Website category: university
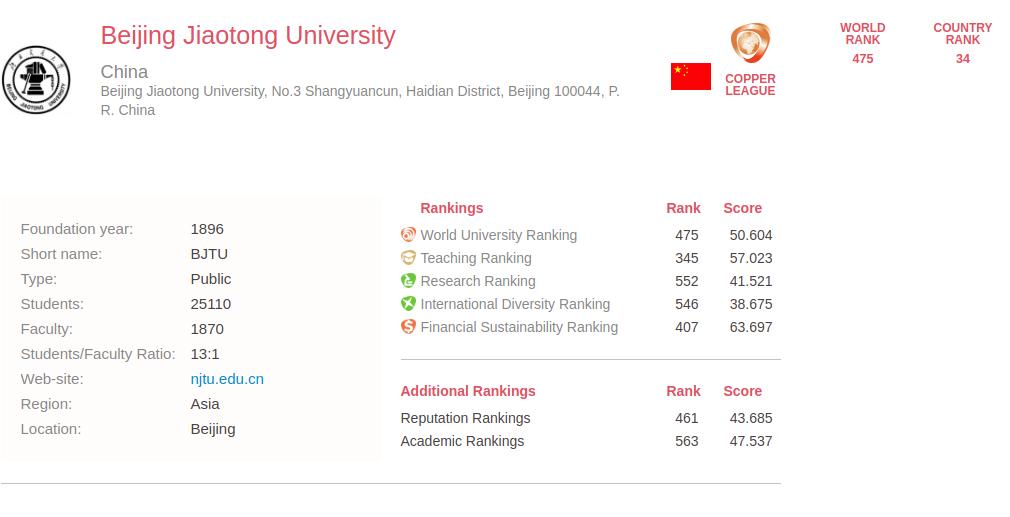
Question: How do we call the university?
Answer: Beijing Jiaotong University

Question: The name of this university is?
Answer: Beijing Jiaotong University

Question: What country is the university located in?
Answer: China

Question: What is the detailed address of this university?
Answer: Beijing Jiaotong University, No.3 Shangyuancun, Haidian District, Beijing 100044, P. R. China

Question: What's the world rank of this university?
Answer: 475

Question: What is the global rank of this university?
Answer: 475

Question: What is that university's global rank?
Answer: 475

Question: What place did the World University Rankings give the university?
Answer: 475

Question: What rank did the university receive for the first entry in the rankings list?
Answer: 475

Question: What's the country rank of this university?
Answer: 34

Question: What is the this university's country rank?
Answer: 34

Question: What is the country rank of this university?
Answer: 34

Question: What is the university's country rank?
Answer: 34

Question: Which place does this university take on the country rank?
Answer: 34

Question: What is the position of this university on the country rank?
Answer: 34

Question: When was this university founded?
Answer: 1896

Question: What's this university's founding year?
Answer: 1896

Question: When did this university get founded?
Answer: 1896

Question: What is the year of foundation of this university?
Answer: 1896

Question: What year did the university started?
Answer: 1896

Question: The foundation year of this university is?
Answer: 1896

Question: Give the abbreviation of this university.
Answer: BJTU

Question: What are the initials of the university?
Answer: BJTU

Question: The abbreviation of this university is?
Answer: BJTU

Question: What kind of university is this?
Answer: Public

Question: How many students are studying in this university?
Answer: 25110

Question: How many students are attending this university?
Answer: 25110

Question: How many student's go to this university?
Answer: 25110

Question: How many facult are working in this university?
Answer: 1870

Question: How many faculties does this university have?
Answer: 1870

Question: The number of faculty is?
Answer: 1870

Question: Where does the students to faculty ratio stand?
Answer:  13 : 1

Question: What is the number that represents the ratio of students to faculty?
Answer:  13 : 1

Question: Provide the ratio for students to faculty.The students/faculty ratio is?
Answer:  13 : 1

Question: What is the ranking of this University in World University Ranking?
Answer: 475

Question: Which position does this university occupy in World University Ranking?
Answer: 475

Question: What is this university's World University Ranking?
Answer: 475

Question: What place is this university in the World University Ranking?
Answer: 475

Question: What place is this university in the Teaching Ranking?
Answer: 345

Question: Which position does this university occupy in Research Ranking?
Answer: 552

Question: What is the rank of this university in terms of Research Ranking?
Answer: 552

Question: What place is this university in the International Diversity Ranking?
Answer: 546

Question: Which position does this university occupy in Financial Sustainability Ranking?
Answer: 407

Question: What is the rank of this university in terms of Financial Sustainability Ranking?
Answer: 407

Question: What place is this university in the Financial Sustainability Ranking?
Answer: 407

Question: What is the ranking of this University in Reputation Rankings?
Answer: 461

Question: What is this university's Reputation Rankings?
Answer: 461

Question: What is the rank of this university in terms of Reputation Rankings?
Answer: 461

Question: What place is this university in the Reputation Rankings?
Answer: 461

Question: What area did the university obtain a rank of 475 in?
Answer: World University Ranking

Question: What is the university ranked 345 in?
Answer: Teaching Ranking

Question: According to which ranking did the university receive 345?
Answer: Teaching Ranking

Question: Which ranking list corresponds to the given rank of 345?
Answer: Teaching Ranking

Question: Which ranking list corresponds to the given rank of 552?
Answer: Research Ranking

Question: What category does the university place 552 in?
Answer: Research Ranking

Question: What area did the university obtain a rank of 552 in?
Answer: Research Ranking

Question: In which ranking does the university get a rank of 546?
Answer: International Diversity Ranking

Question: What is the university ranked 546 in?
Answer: International Diversity Ranking

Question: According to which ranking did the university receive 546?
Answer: International Diversity Ranking

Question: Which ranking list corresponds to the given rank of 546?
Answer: International Diversity Ranking

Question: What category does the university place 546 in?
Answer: International Diversity Ranking

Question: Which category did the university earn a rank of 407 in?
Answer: Financial Sustainability Ranking

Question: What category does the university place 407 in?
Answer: Financial Sustainability Ranking

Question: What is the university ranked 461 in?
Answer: Reputation Rankings